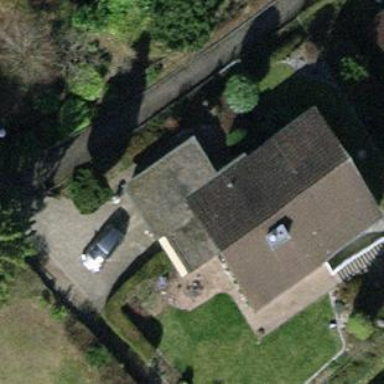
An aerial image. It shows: Detached building with gabled roof.